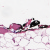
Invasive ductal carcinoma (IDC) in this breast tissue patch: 0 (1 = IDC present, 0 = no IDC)